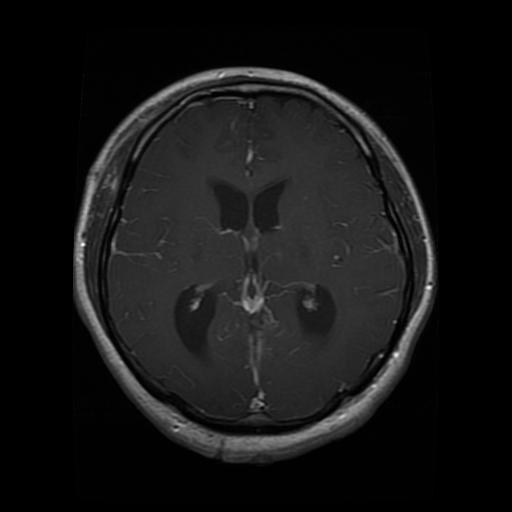
Label: glioma